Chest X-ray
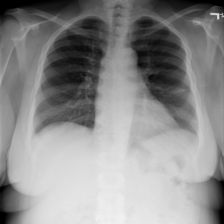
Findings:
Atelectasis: positive
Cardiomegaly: negative
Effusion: negative
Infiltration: negative
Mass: negative
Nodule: negative
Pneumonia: negative
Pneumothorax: negative
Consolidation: negative
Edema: negative
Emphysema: negative
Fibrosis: negative
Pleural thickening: negative
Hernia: negative